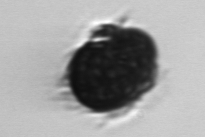
Label: Mesodinium